如图，装满水的圆台形容器内放进半径分别为2和4的两个铁球，小球与容器底和容器壁均相切，大球与小球、容器壁、水面均相切，此时容器中水的体积为\underline{\qquad}.

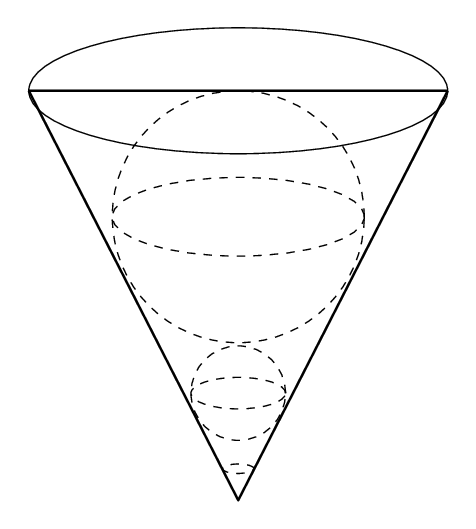
【解答】
\noindent 【答案】$\boldsymbol{72\pi}$\\
\noindent 【分析】通过轴截面来分析解决圆台的上下底面半径及高，求得圆台的体积，再求容器中水的体积.\\
\noindent 【详解】作几何体的轴截面图如图，$M$，$N$分别是大球和小球的球心，\\
\noindent $Q$是圆台的轴截面等腰梯形$ABCD$两腰$AD$和$BC$的延长线的交点.

\noindent $G$，$H$分别是球$M$和球$N$与圆台侧面的切点，$E$，$F$分别是与圆台上下底面的切点.\\
\noindent 则$GM\perp AQ$，$NH\perp AQ$，$QE\perp AB$，$QF\perp CD$，且$GM=EM=4$，$NH=NF=2$，$EF=12$.\\
\noindent 过$N$点作$NK\parallel AQ$交$GM$于$K$，显然$NK\perp GM$，所以四边形$NHGK$为矩形，\\
\noindent 且$MN=6$，$MK=MG-KG=MG-NH=2$，\\
\noindent 所以在直角三角形$MNK$中，$\sin\angle MNK=\dfrac{MK}{MN}=\dfrac{1}{3}$，\\
\noindent 由同角三角函数关系式得$\cos\angle MNK=\sqrt{1-\sin^2\angle MNK}=\dfrac{2\sqrt{2}}{3}$，$\tan\angle MNK=\dfrac{\sqrt{2}}{4}$.\\
\noindent 又由$NK\parallel AQ$，所以$\angle MNK=\angle EQA$，所以$\sin\angle EQA=\dfrac{1}{3}$，$\tan\angle EQA=\dfrac{\sqrt{2}}{4}$.\\
\noindent 在直角三角形$NHQ$中，$NH=2$，得$NQ=\dfrac{NH}{\sin\angle EQA}=6$，所以$FQ=NQ-NF=6-2=4$.\\
\noindent 又在直角三角形$DFQ$中，$DF=FQ\cdot\tan\angle EQA=\sqrt{2}$.\\
\noindent 同理在直角三角形$EQA$中，$EQ=EF+FQ=12+4=16$，$AE=EQ\cdot\tan\angle EQA=4\sqrt{2}$.\\
\noindent 所以圆台的上底面半径$AE=4\sqrt{2}$，下底面半径$DF=\sqrt{2}$，高$EF=12$.\\
\noindent 所以圆台的体积$V=\dfrac{1}{3}\pi\cdot EF(AE^2+AE\cdot DF+DF^2)=168\pi$.\\
\noindent 而球$M$的体积$V_M=\dfrac{4}{3}\pi\times4^3=\dfrac{256}{3}\pi$，球$N$的体积$V_N=\dfrac{4}{3}\pi\times2^3=\dfrac{32}{3}\pi$.\\
\noindent 所以容器中水的体积$V'=V-V_M-V_N=168\pi-\dfrac{256\pi}{3}-\dfrac{32\pi}{3}=72\pi$\\
\noindent 故答案为：$\boldsymbol{72\pi}$.
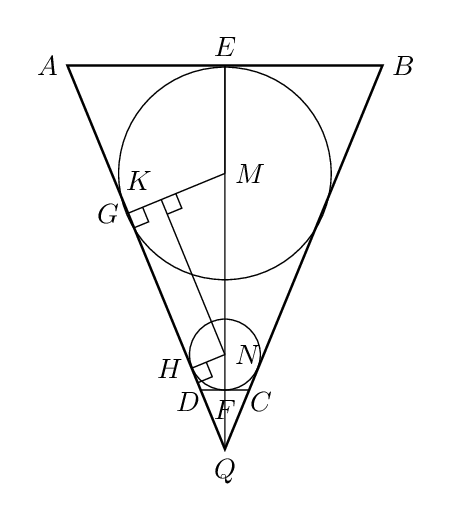